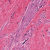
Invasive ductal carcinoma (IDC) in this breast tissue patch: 0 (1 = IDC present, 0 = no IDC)